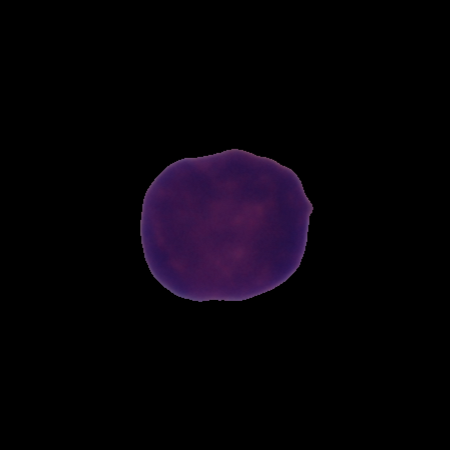
Label: healthy